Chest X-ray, AP view. Patient: 39 years old, sex F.
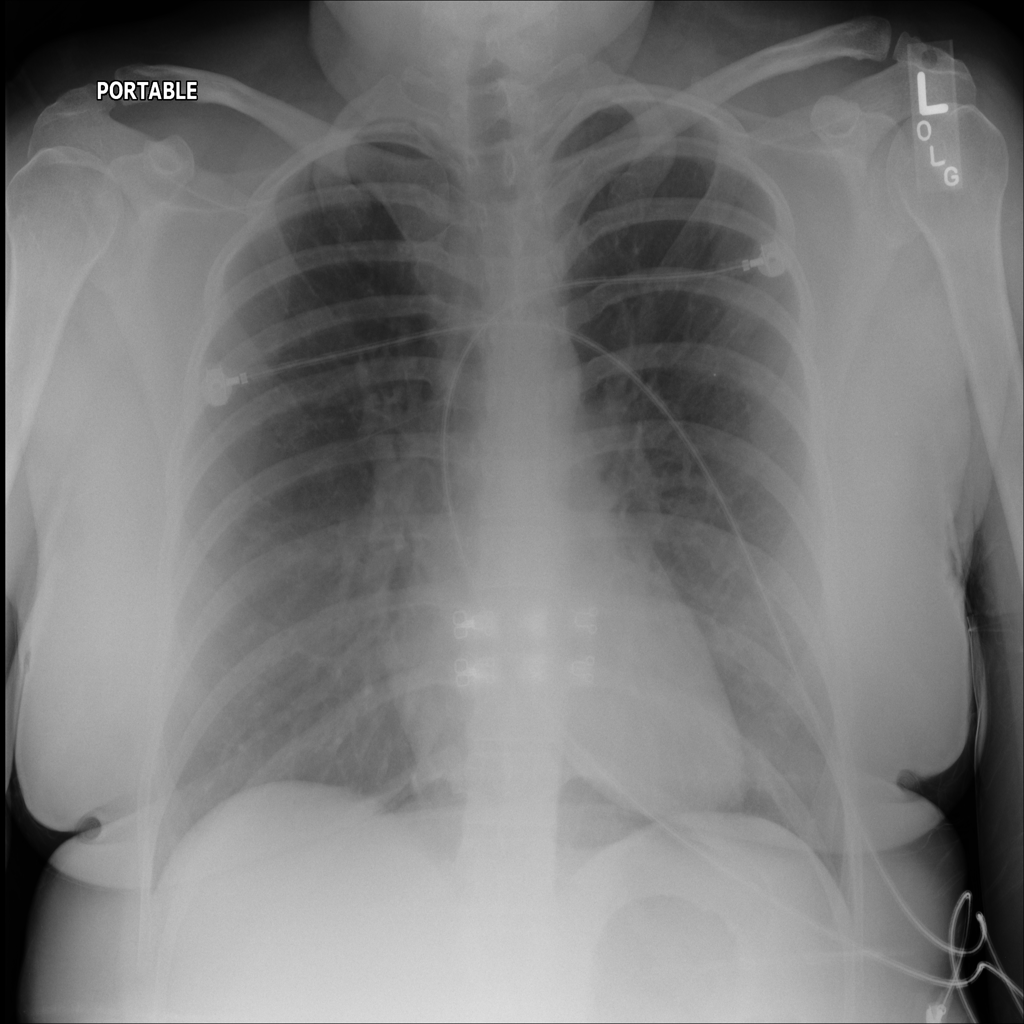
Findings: No Finding